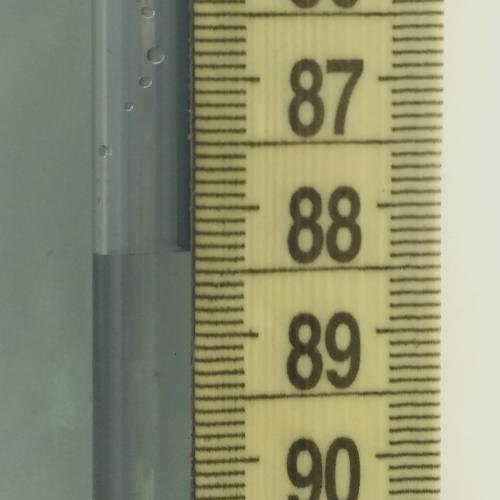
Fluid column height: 88.3 cm